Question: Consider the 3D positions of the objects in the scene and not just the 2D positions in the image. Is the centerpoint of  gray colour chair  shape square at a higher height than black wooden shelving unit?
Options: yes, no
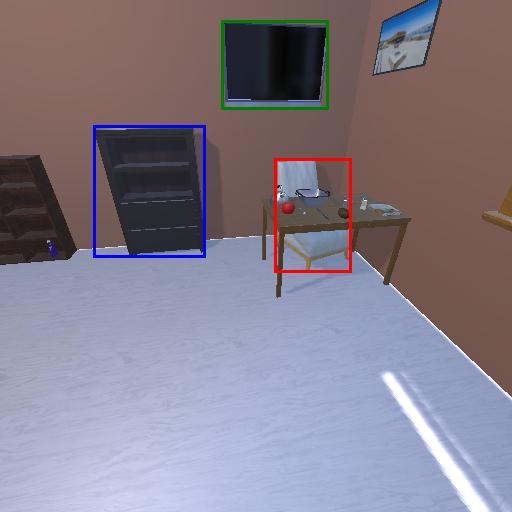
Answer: yes